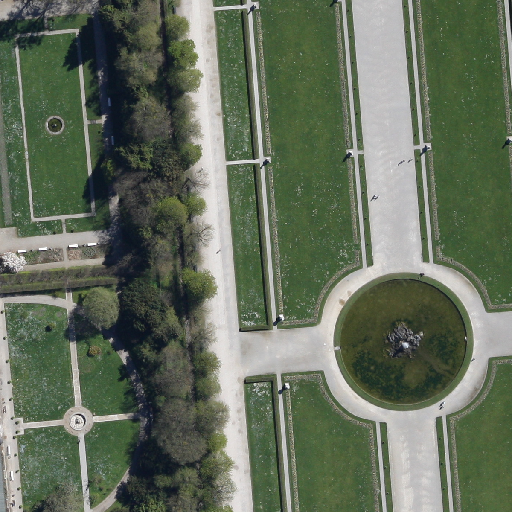
Referring expression: road